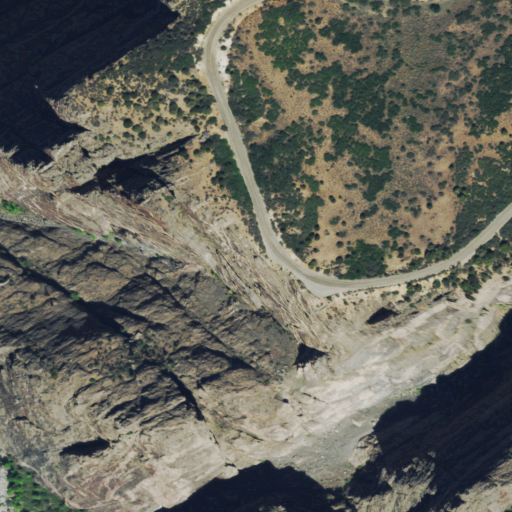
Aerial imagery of cliff(s) in Colorado named Big Island View containing shrub, deciduous forest, evergreen forest, and open water